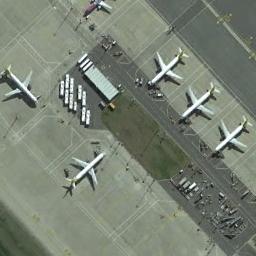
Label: airplane